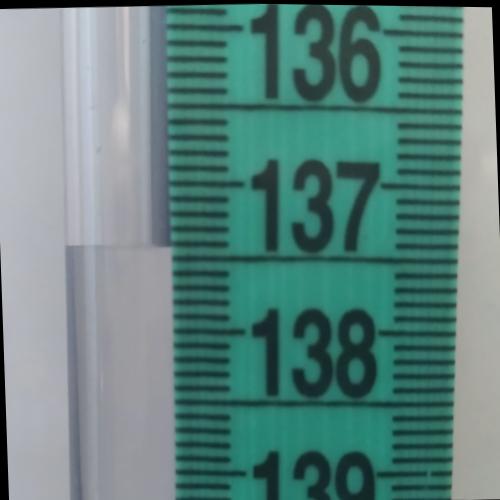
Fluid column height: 137.4 cm